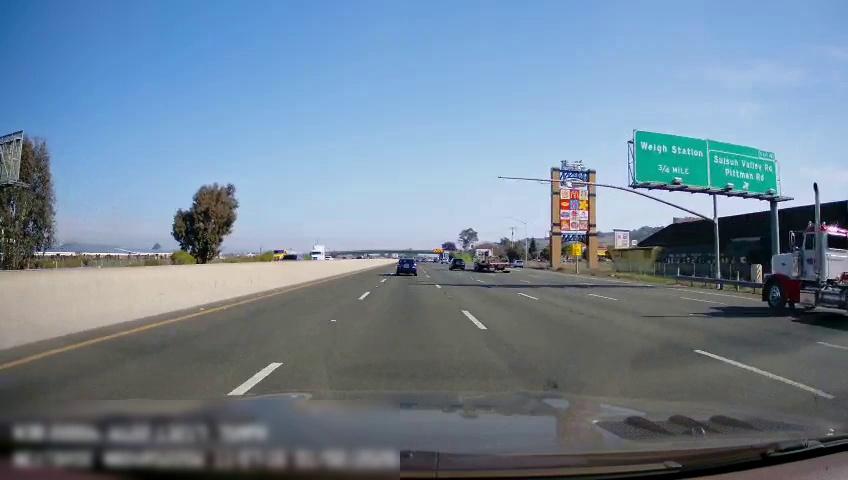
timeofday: Day
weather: Sunny
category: Drivable Space
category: Vehicles | Car
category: Vehicles | Other LV
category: Vehicles | SUV
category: Vehicles | Other LV
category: Vehicles | SUV
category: Vehicles | Other LV
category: Vehicles | Car
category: Vehicles | Other LV
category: Lanes | Current Lane
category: Lanes | Alternate Lane
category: Lanes | Current Lane
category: Lanes | Alternate Lane
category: Lanes | Alternate Lane
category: Lanes | Alternate Lane
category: Lanes | Alternate Lane
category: Traffic | Signs
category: Traffic | Signs
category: Traffic | Signs
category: Traffic | Signs